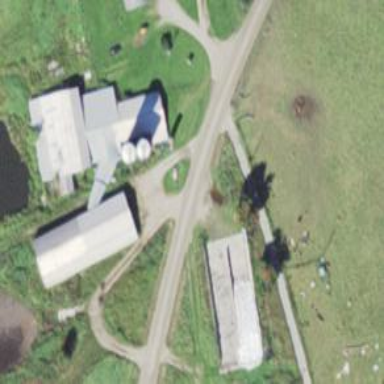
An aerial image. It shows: Silo.